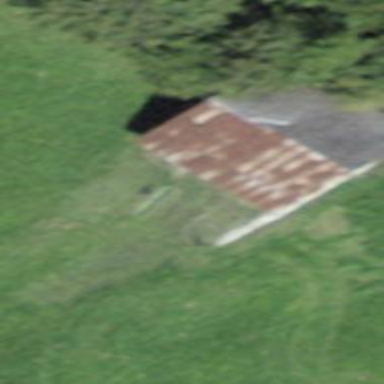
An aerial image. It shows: Barn.